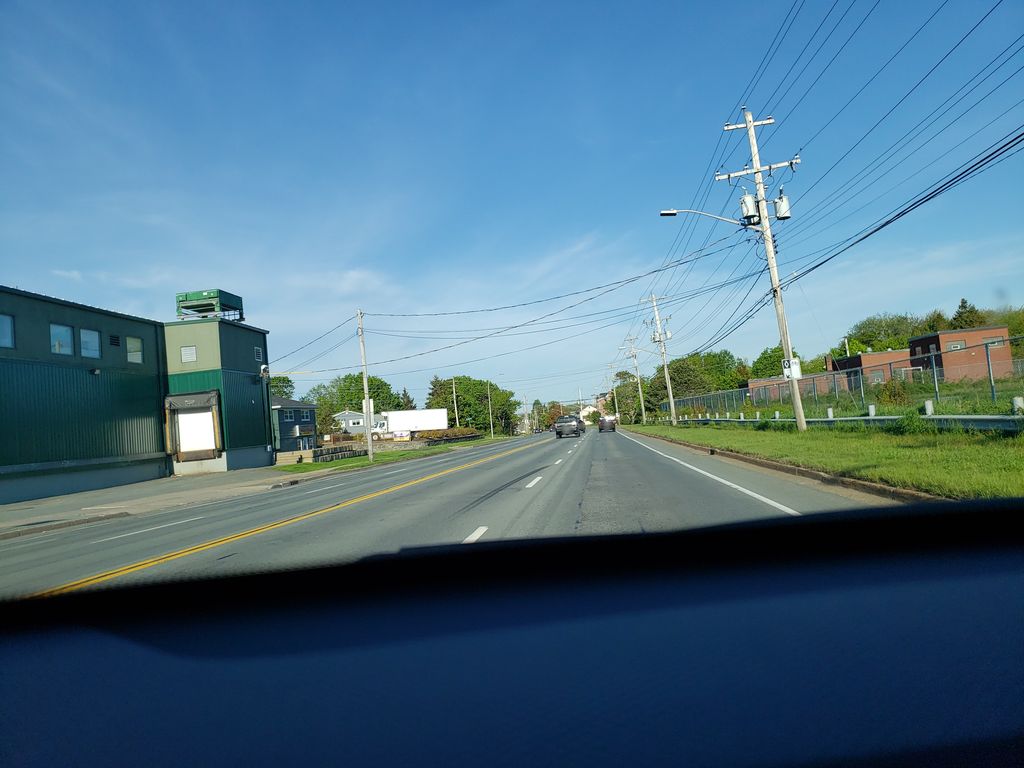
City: halifax